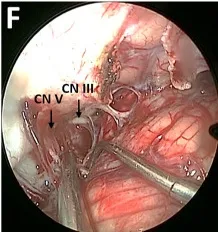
Surgical procedure of EF-SCITA approach for resection of posterior fossa tumor. (F) The exposure of CN V and CN III after tumor resection. Cer. , cerebellum; CN III, oculomotor nerve; CN IV, trochlear nerve; CN V, trigeminal nerve; SPV, superior petrosal vein; T, tumor; Temp. , temporal lobe; Tent. , tentorium cerebelli.
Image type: medical_photograph (other_medical_photograph)